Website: crate-barrel
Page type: customer-info-address
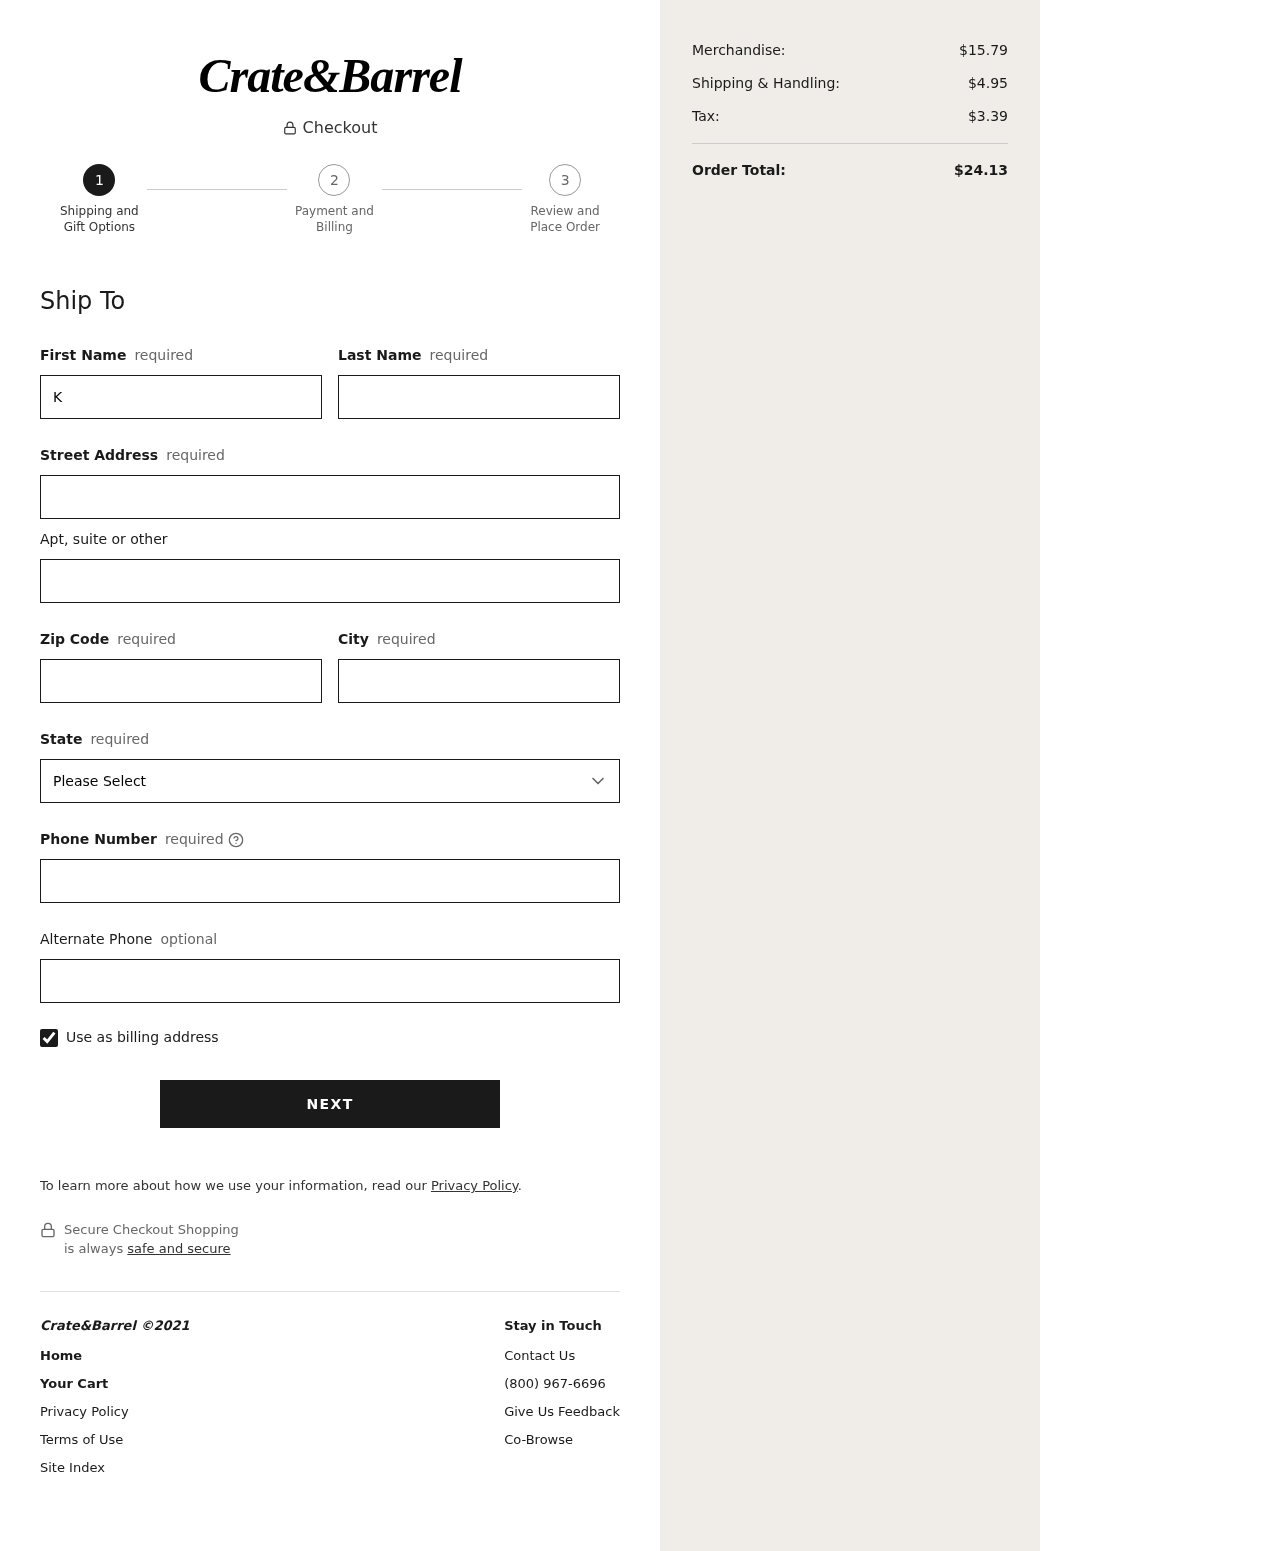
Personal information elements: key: PII_STATE
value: Rhode Island
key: PII_FIRSTNAME
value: Karen
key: PII_LASTNAME
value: Cole
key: PII_STREET
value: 295 Anderson Walk
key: PII_POSTCODE
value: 19520
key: PII_CITY
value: New Jeanland
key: PII_PHONE
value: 4627518245
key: PII_PHONE_ALT
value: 7653688371
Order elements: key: ORDER_SUBTOTAL
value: $15.79
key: ORDER_SHIPPING_COST
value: $4.95
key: ORDER_TAX
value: $3.39
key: ORDER_TOTAL
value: $24.13